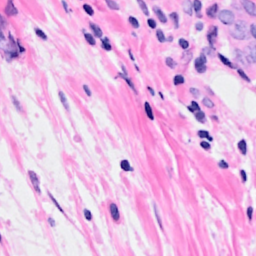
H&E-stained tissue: Breast